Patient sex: M
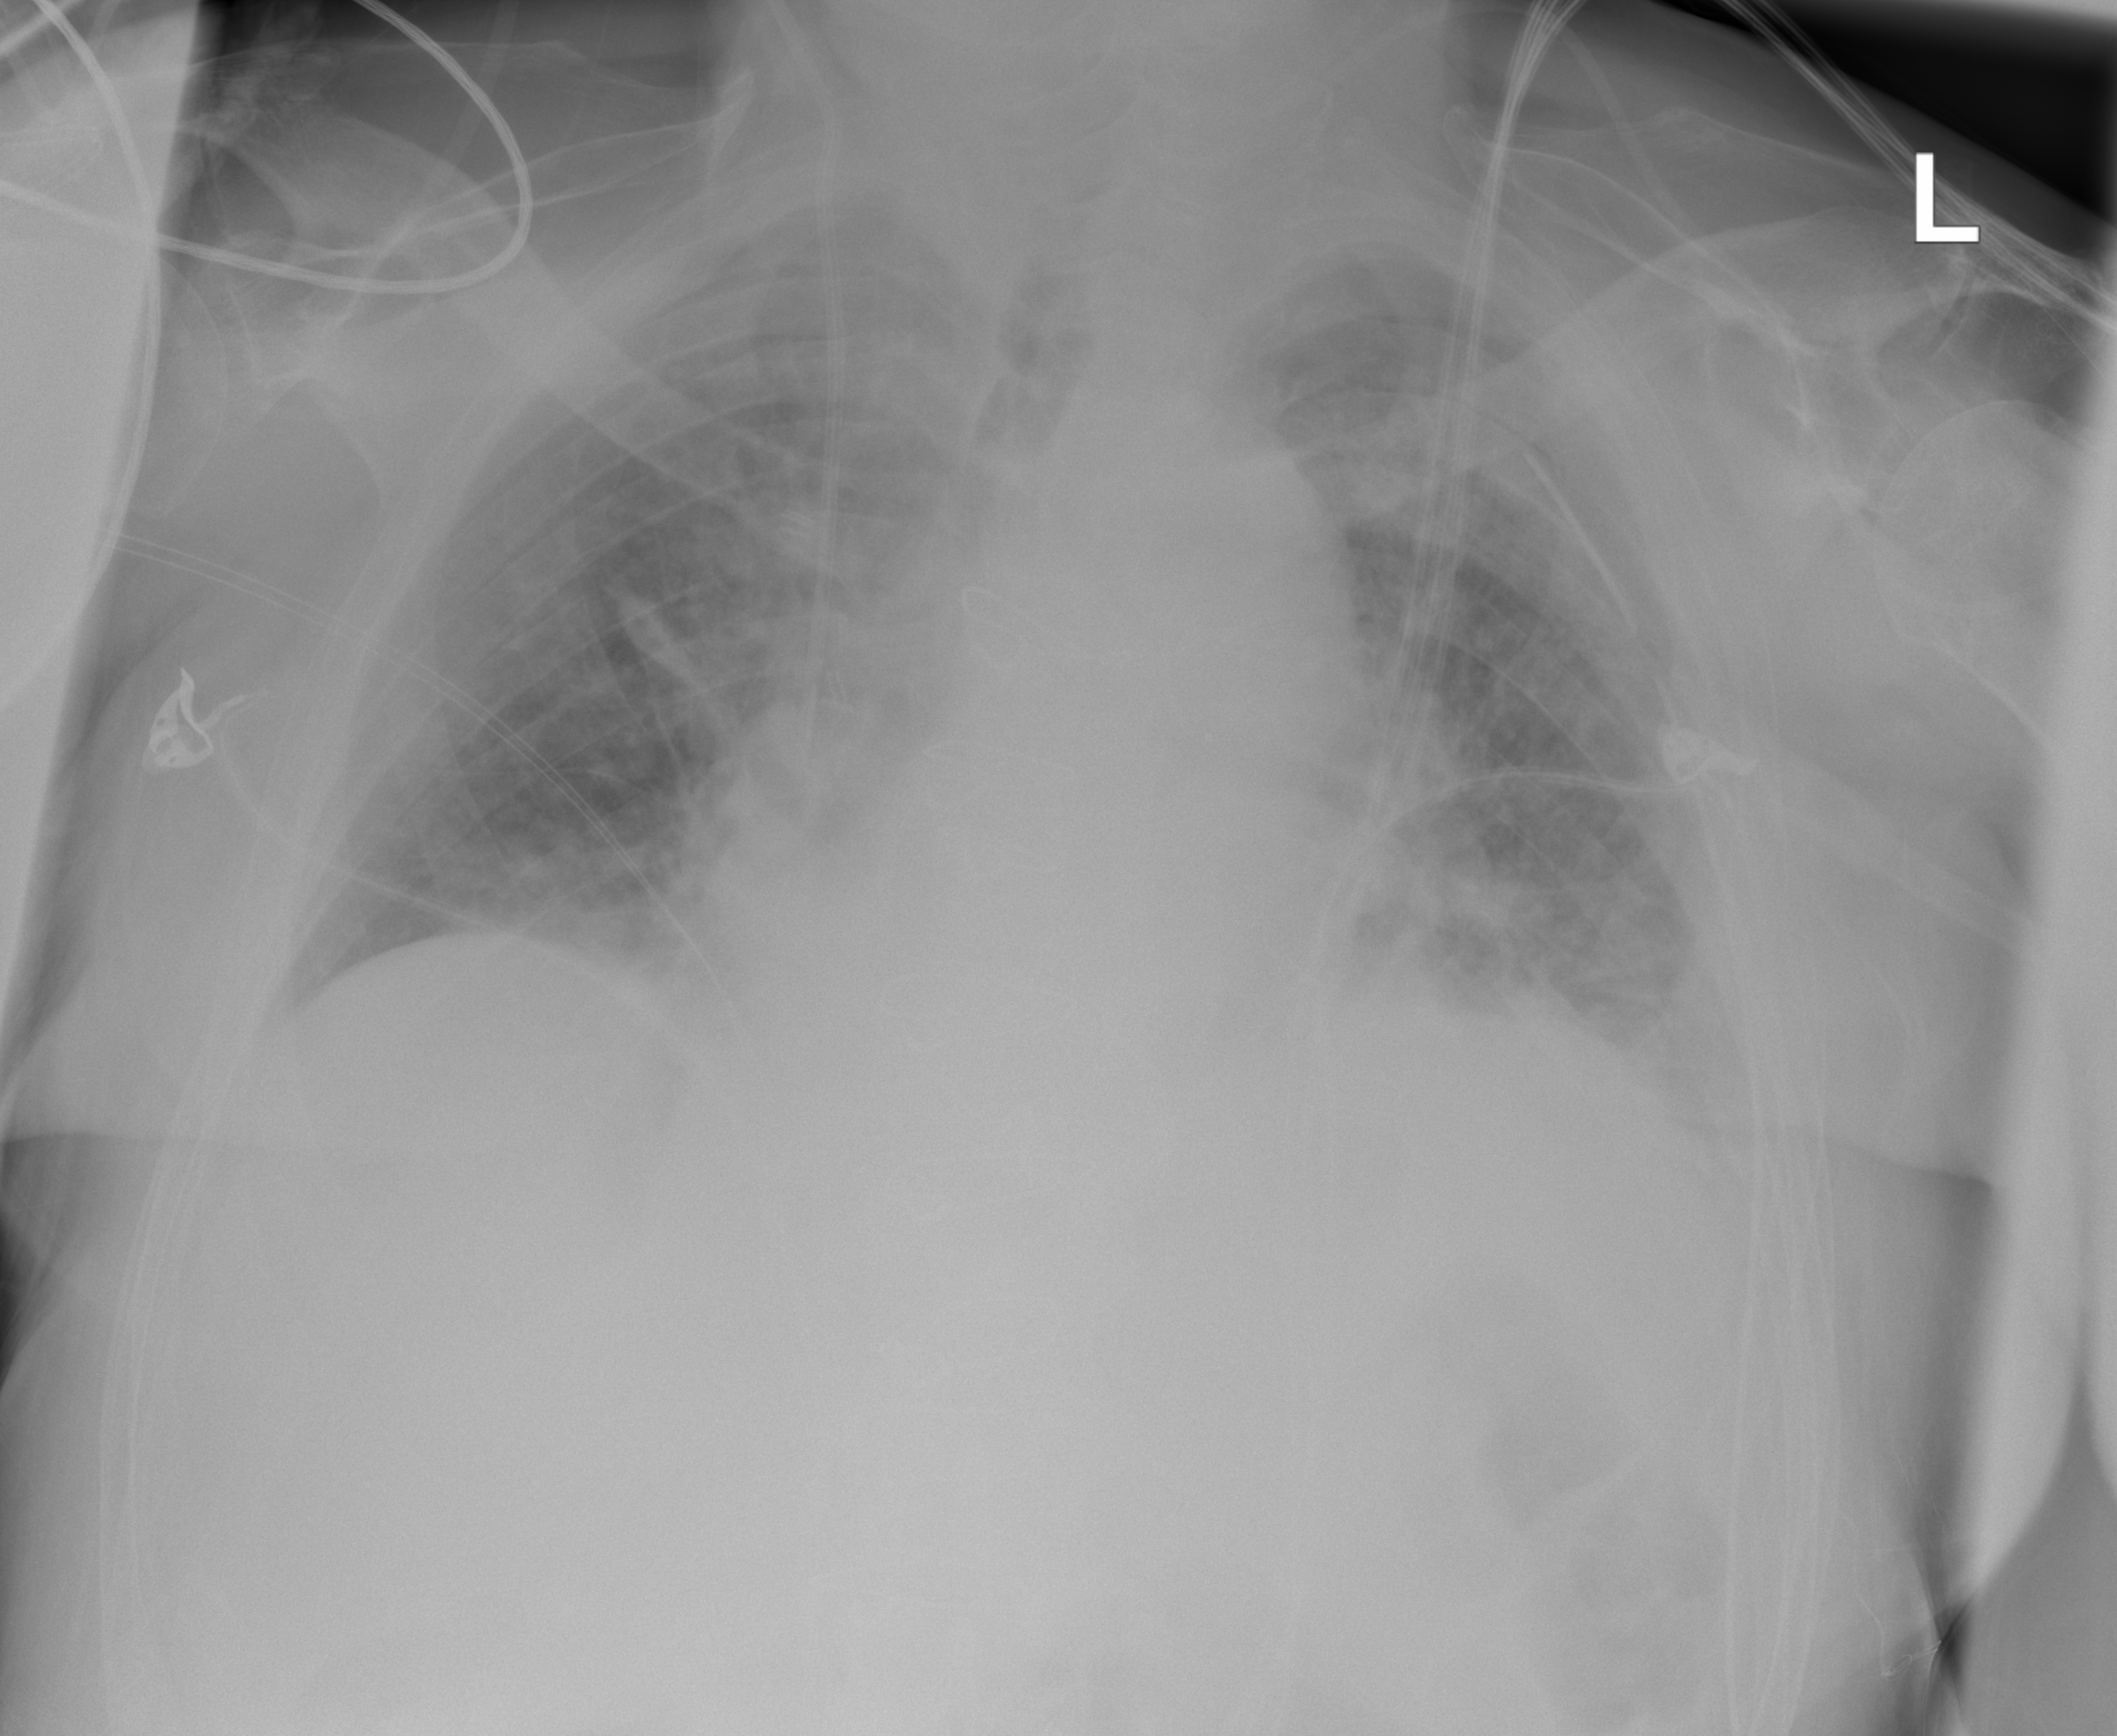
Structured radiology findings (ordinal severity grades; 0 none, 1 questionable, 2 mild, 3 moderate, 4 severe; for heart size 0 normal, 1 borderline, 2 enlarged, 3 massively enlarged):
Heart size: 2
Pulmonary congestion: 2
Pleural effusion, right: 0
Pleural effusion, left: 2
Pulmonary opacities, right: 2
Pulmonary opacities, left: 2
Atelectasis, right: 0
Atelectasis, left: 2